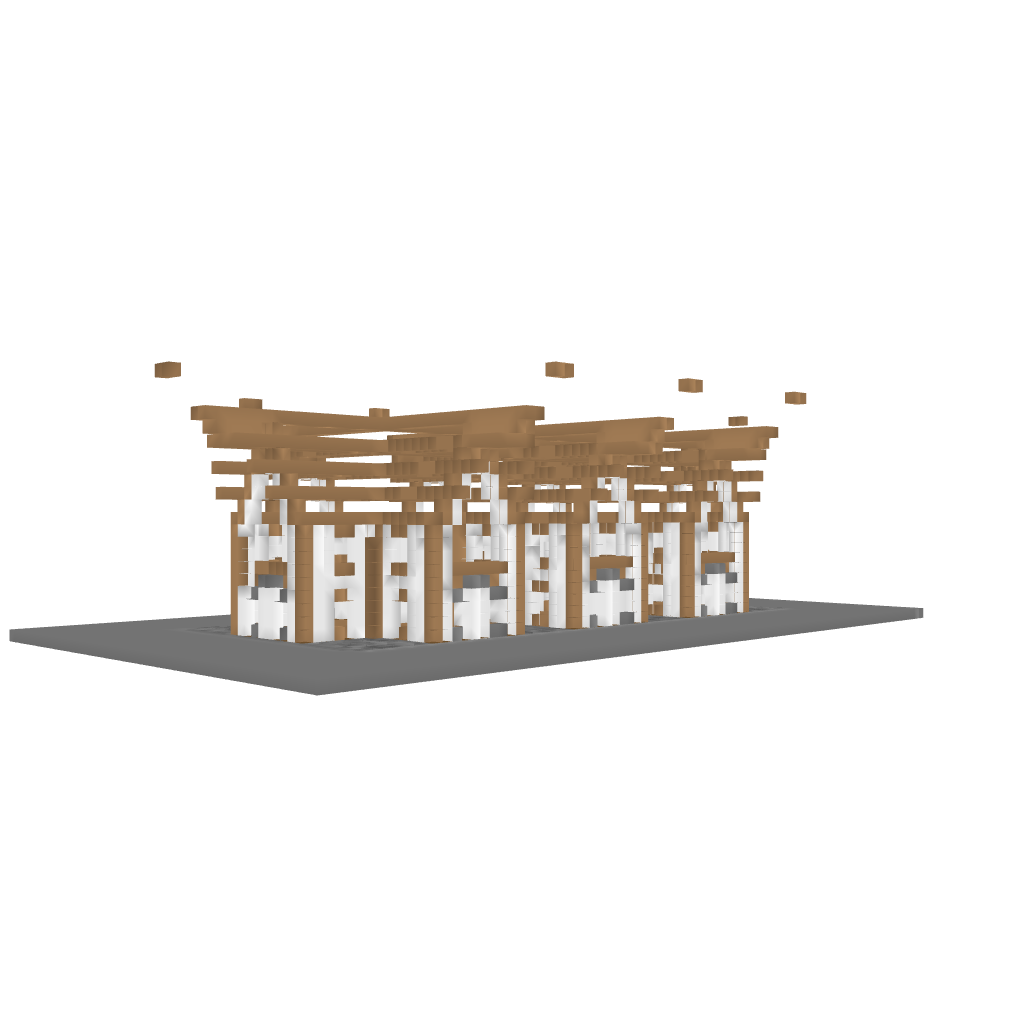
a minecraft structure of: Ordinary Medieval House bad low quality